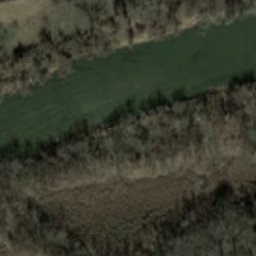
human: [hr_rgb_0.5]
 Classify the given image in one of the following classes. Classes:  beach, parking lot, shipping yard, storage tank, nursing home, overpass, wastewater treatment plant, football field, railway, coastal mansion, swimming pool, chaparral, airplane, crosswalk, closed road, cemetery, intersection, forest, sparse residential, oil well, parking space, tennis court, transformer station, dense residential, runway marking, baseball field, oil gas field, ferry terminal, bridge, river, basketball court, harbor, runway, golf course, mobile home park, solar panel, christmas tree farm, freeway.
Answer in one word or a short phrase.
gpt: river